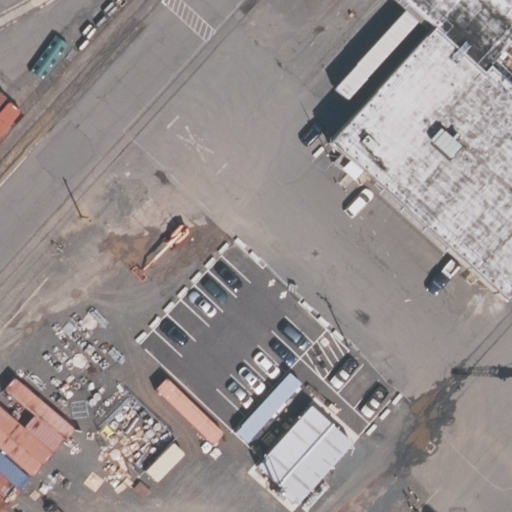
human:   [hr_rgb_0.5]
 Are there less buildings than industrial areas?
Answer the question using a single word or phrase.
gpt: no

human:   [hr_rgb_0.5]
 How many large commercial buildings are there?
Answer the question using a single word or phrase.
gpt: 1

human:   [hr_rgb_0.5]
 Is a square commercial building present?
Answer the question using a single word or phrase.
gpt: no

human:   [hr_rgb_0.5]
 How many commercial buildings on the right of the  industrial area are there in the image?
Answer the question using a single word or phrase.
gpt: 1

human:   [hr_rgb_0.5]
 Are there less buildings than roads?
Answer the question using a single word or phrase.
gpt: yes

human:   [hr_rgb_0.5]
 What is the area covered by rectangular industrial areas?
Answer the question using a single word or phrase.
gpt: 10583m2

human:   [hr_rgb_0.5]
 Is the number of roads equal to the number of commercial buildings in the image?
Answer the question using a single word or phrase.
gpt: no

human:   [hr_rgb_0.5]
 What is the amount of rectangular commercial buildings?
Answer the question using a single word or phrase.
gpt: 1

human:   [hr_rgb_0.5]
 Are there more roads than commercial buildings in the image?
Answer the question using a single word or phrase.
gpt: yes

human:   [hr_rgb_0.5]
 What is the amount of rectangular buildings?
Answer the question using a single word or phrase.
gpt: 1

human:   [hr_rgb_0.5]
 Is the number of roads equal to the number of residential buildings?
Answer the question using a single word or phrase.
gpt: no

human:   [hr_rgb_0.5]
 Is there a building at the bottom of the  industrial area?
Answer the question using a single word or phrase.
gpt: no

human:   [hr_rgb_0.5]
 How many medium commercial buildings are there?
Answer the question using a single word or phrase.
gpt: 0

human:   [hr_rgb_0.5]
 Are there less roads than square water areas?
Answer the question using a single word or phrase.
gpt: no

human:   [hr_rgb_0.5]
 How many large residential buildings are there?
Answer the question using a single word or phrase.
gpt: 0

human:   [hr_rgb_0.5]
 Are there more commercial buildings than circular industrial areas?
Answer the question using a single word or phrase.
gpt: yes

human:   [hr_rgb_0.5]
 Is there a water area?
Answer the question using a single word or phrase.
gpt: no

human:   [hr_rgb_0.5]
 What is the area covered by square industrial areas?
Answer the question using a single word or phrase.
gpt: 0m2

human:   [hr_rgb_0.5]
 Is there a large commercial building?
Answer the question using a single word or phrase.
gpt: yes

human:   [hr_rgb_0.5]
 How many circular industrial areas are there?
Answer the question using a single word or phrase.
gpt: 0

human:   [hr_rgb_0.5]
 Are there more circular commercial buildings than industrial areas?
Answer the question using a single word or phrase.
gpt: no

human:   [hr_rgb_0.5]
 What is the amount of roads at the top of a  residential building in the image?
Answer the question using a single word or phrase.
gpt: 0

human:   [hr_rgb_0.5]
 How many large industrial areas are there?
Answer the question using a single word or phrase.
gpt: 1

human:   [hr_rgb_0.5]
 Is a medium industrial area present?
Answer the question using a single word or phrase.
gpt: no

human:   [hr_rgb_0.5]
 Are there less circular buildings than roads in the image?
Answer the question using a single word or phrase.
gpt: yes

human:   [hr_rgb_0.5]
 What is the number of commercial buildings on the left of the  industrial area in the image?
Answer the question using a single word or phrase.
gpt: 0

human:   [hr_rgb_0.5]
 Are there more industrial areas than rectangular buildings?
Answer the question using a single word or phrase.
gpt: no

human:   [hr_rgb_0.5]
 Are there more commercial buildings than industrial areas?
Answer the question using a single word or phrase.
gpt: no

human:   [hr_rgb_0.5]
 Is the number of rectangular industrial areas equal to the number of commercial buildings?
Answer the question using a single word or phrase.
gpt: yes

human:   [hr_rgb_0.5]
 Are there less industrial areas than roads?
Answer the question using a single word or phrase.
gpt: yes

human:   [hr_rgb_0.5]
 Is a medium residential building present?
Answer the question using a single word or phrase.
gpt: no

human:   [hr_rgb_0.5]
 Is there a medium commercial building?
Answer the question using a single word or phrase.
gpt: no

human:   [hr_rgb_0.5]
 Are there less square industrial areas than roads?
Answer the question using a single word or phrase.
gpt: yes

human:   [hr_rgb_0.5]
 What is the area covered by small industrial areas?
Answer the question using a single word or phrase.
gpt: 0m2

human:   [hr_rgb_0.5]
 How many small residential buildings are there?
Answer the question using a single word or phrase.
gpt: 0

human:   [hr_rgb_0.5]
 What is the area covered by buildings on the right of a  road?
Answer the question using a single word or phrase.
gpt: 1211m2